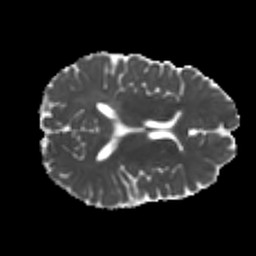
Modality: MD
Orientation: axial
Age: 26
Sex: male
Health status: healthy
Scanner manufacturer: philips
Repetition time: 7.474 s
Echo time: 0.08753 s